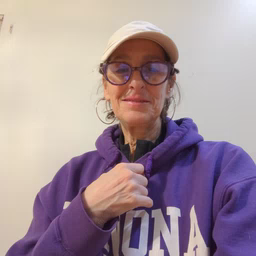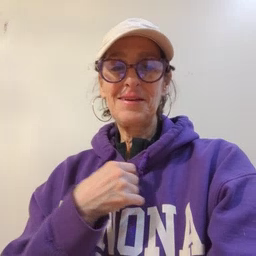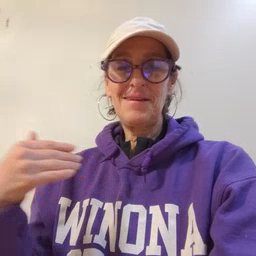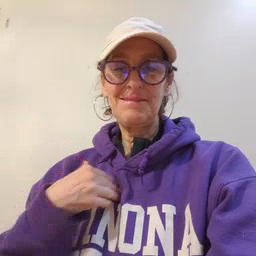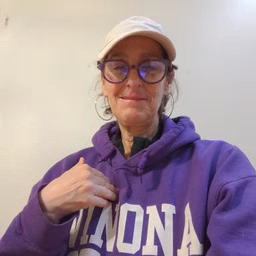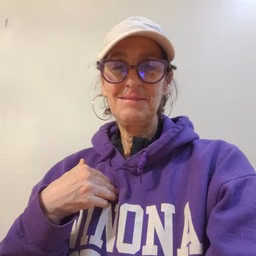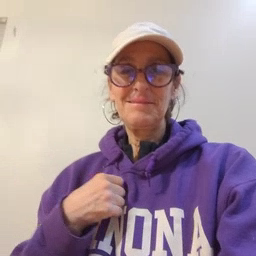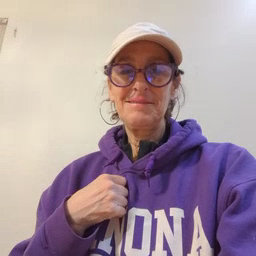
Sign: have